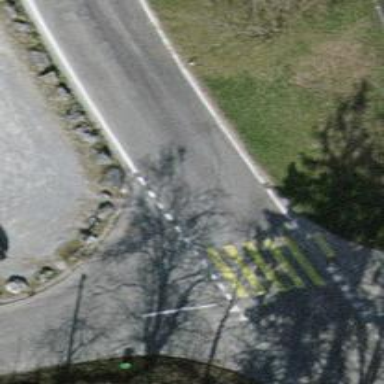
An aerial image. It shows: Uncontrolled road crossing.